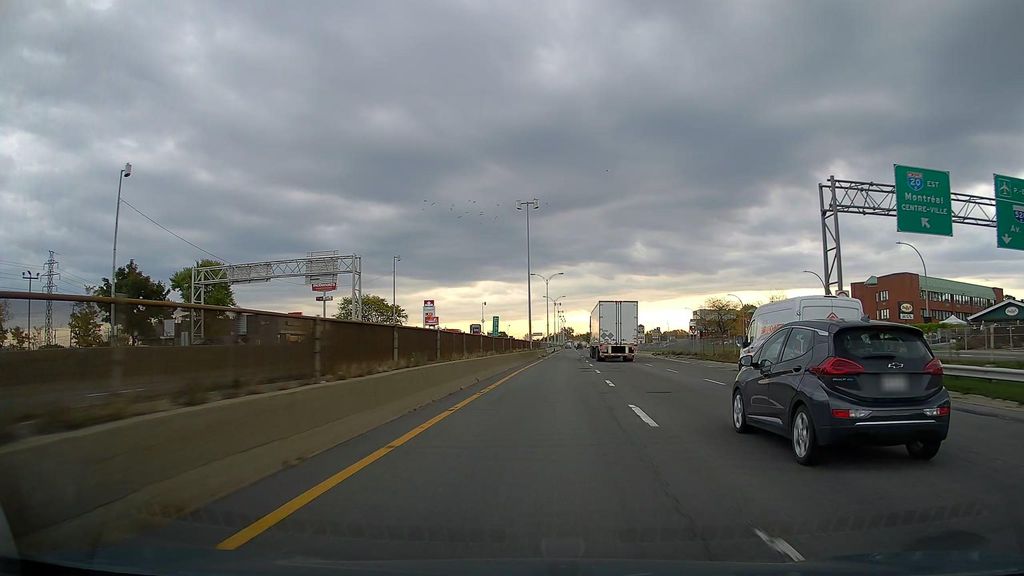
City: montreal